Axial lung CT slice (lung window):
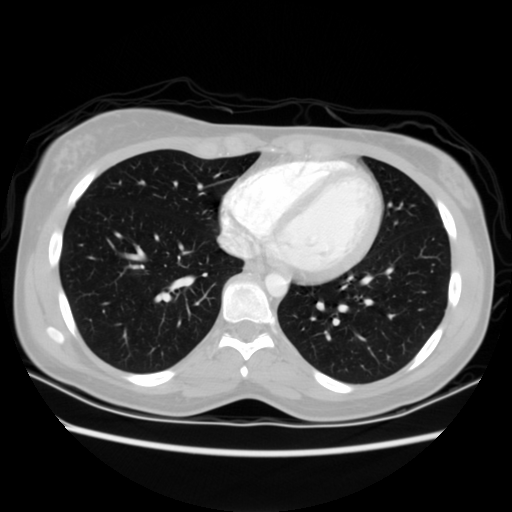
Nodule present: no